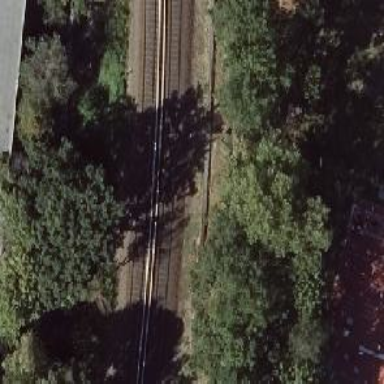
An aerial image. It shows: Light rail railway on embankment with electrified rails.